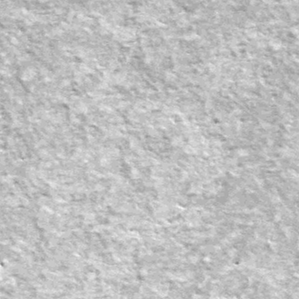
Label: frost